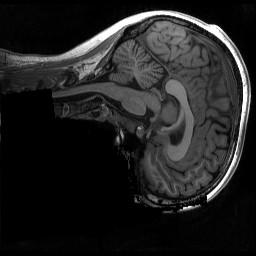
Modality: T1w
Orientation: sagittal
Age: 22
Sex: female
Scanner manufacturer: siemens
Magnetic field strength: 3 T
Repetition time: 2.3 s
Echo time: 0.00298 s